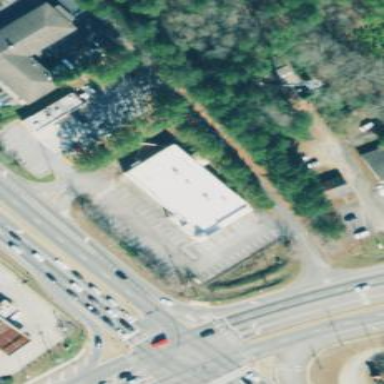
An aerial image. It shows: Flat-roofed retail building.